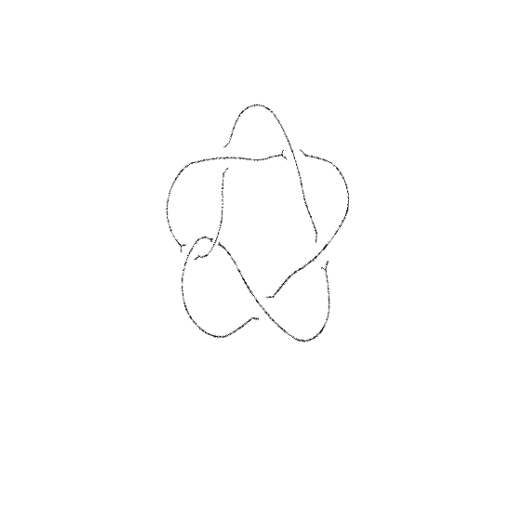
Crossing number: 6